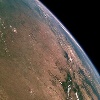
Label: land